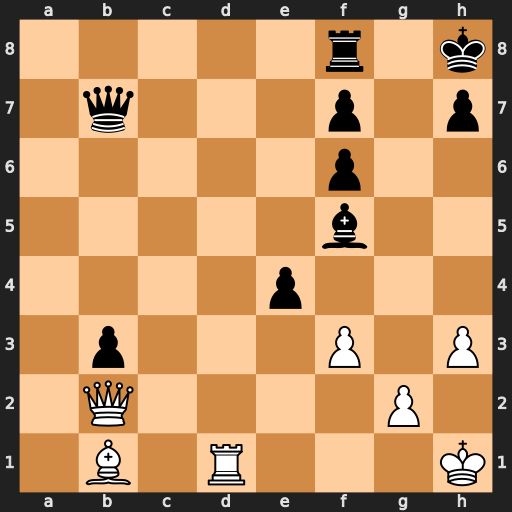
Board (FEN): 5r1k/1q3p1p/5p2/5b2/4p3/1p3P1P/1Q4P1/1B1R3K
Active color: w
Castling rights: -
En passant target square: -
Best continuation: Qxf6+ Kg8 Qxf5